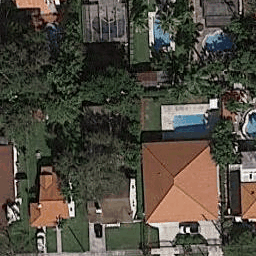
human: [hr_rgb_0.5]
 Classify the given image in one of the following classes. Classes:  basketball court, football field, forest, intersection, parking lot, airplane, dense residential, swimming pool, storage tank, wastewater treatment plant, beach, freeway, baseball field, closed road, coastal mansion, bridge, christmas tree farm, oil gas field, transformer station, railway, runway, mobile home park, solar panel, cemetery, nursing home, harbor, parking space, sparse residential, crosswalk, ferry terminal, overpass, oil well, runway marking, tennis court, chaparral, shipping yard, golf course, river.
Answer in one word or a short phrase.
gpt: coastal mansion